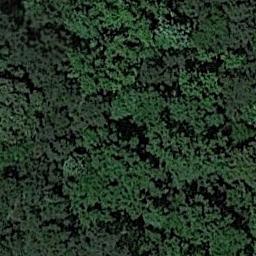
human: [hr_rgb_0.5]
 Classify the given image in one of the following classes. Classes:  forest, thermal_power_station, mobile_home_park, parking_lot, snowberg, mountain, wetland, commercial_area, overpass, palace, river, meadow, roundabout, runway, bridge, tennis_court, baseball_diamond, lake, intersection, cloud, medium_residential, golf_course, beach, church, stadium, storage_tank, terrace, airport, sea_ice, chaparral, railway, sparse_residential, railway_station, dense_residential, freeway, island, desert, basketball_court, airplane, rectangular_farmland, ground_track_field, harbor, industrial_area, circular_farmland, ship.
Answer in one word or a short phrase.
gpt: forest